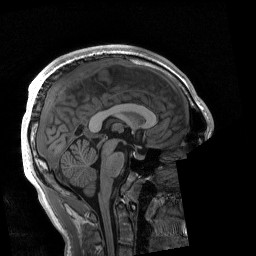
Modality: T1w
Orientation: sagittal